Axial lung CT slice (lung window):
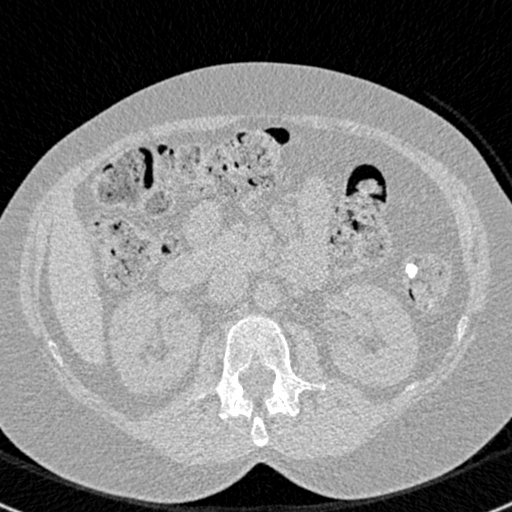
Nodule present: no